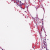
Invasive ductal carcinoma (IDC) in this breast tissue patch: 0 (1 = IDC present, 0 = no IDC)